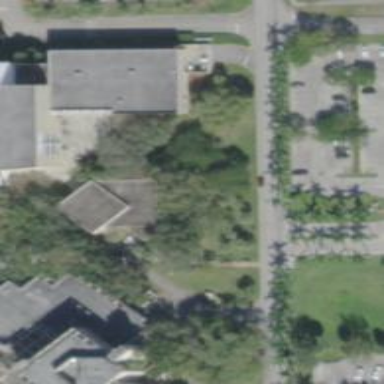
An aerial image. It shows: College building.